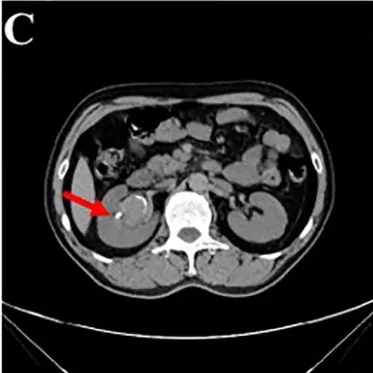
Imaging findings upon Initial Diagnosis. Computed Tomography (CT) scans.
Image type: radiology (ct)